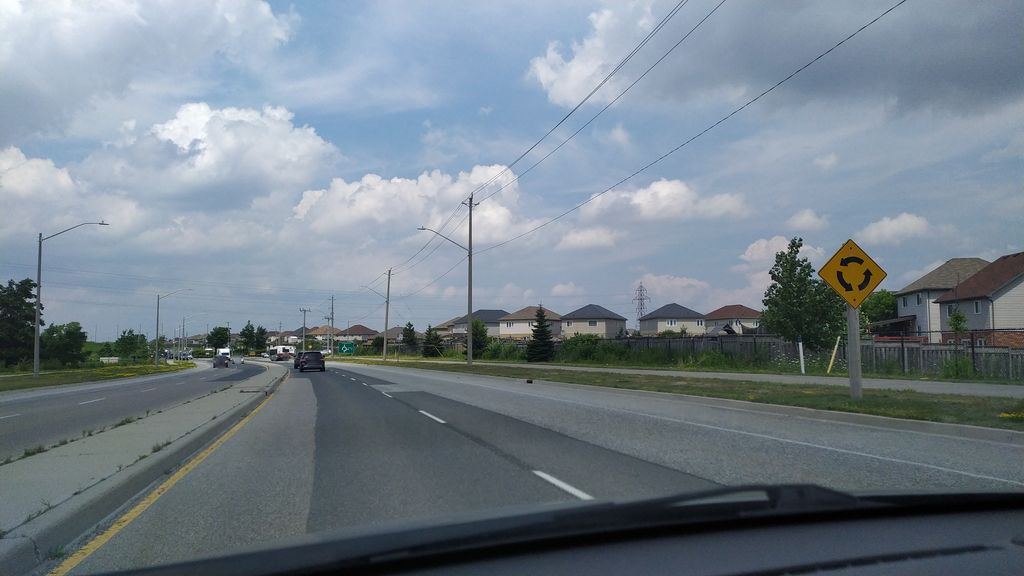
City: kitchener-waterloo